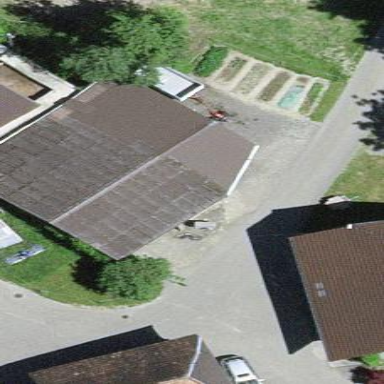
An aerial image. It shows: Shed building.